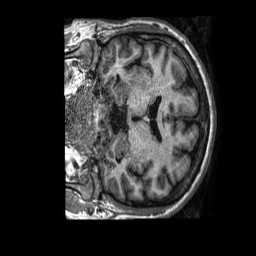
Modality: T1w
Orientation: coronal
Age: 49
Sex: male
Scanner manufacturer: philips
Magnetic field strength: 1.5 T
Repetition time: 0.008382 s
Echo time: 0.003845 s